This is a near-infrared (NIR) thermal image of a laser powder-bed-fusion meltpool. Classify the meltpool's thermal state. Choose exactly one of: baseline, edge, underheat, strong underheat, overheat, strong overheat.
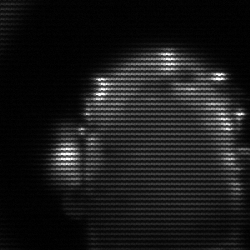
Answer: baseline